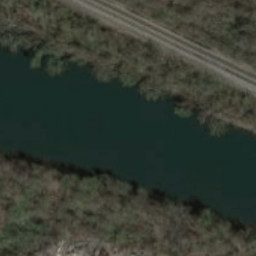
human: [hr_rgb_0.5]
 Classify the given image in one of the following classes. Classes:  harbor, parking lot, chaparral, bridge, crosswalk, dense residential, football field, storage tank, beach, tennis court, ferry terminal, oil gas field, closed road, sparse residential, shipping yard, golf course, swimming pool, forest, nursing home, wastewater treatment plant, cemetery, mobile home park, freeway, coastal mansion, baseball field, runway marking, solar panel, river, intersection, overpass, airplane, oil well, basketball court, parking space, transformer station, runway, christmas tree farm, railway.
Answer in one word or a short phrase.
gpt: river